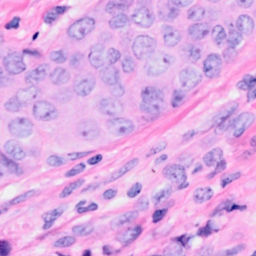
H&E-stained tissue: Breast